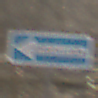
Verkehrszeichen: EinbahnstrasseLinksweisend
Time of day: MorningAfternoon
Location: Outdoor (Nature)
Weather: Clear
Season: Winter
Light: Natural